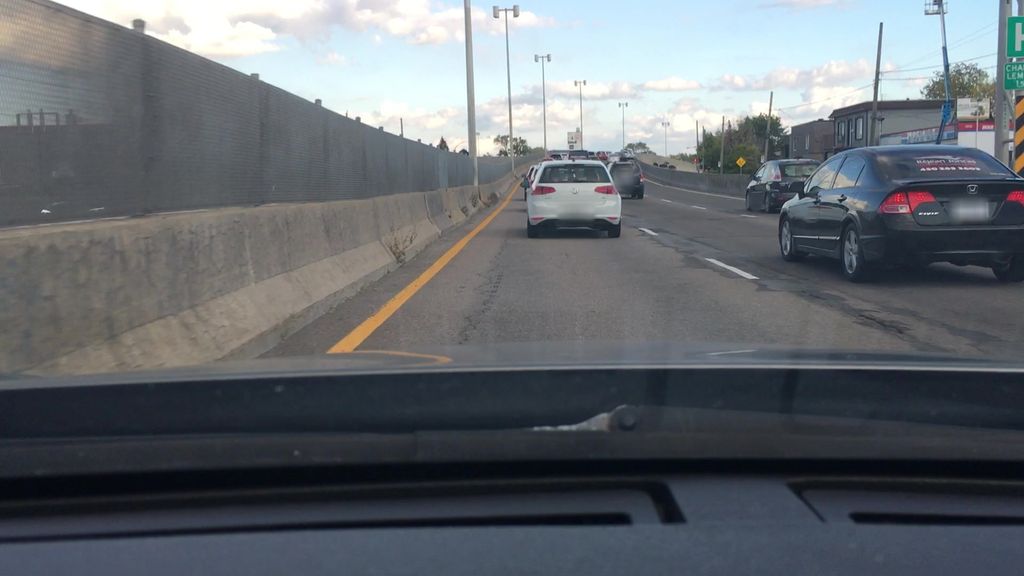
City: montreal